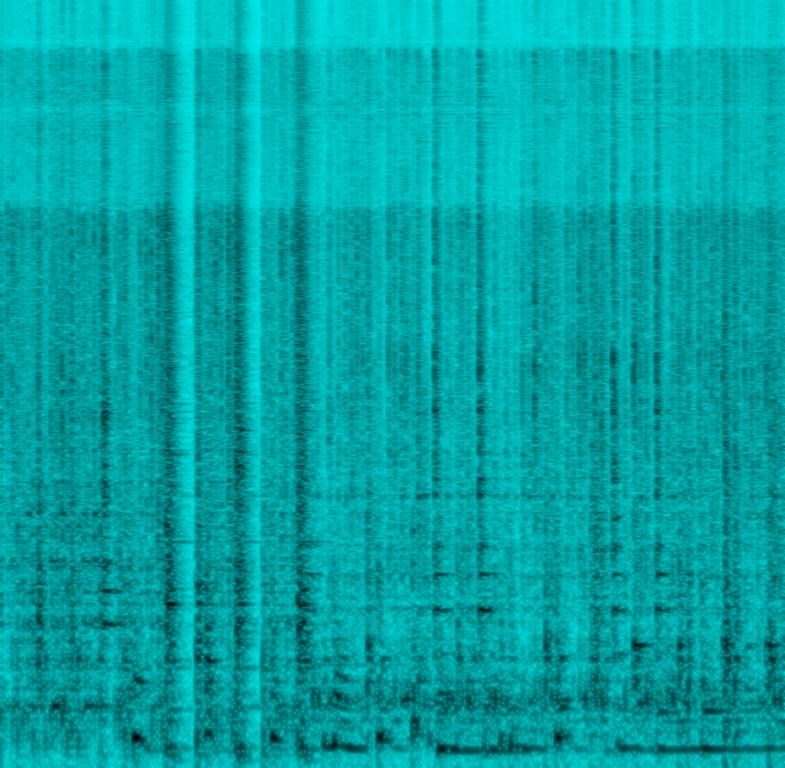
The low quality recording features groovy wooden percussion. The recording is in mono, noisy and it sounds boomy.